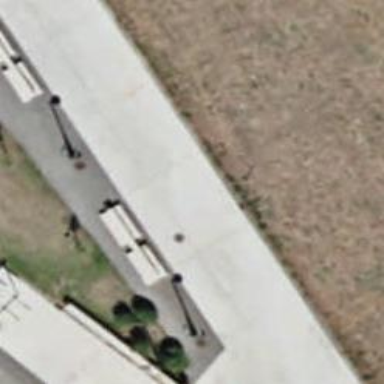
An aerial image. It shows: Bench for seating.